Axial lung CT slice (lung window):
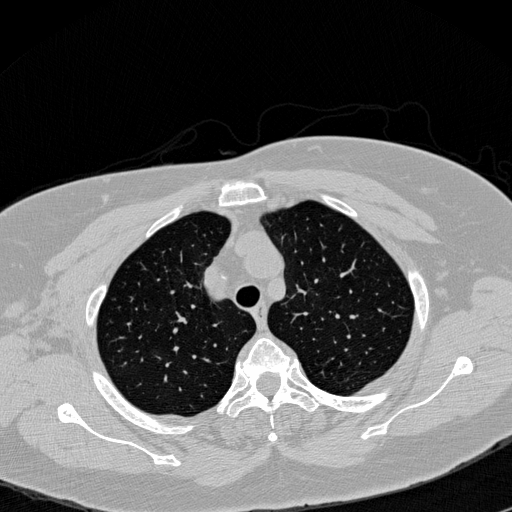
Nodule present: no